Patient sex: F
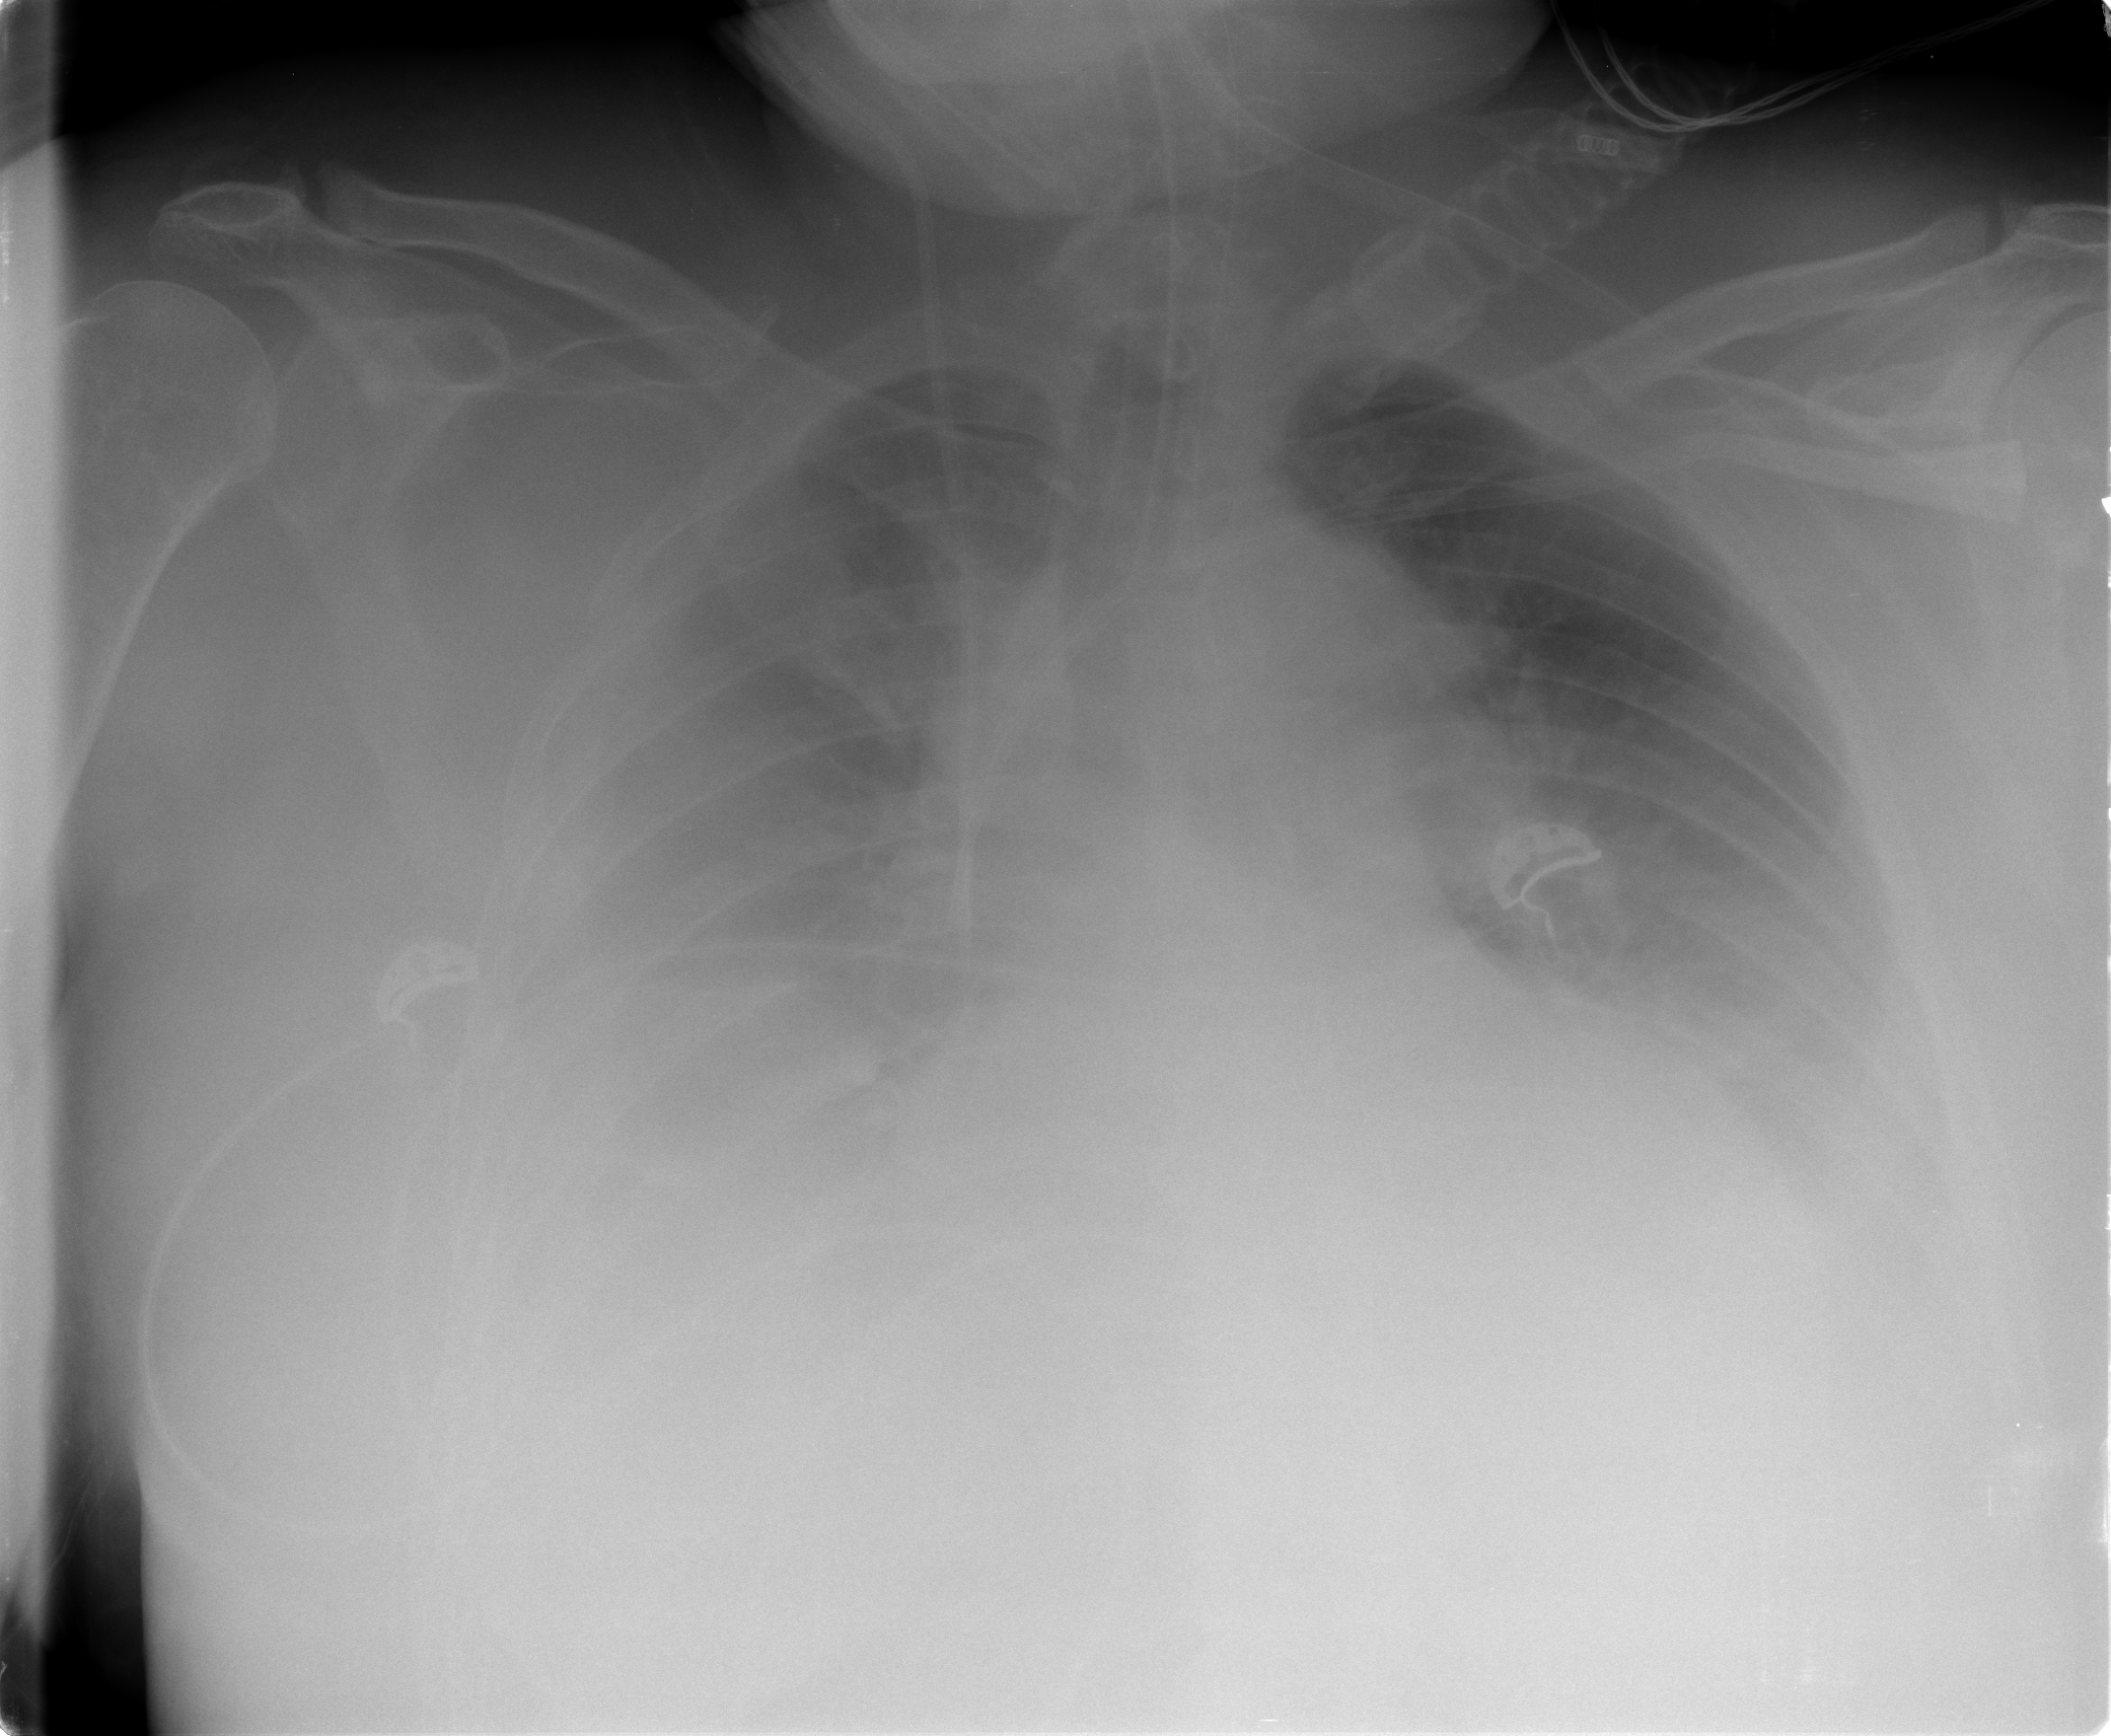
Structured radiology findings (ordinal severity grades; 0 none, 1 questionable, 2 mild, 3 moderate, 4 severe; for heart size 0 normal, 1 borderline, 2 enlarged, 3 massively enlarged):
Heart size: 2
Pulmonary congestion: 2
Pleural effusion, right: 3
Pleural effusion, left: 3
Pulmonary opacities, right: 0
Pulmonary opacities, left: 0
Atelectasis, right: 2
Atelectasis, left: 2